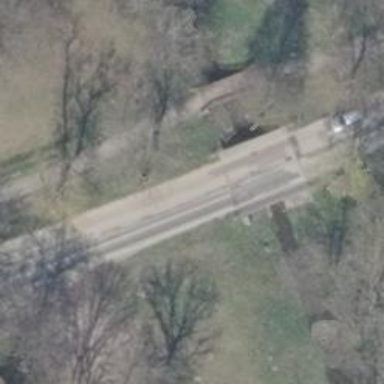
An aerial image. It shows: Secondary road on asphalt bridge with track cycleway on the left side.